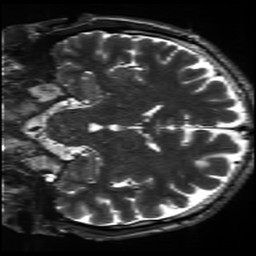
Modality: inplaneT2
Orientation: coronal
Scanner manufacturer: siemens
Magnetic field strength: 3 T
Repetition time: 11 s
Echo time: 0.059 s